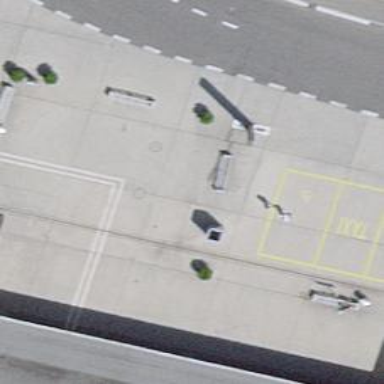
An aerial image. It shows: Bench.